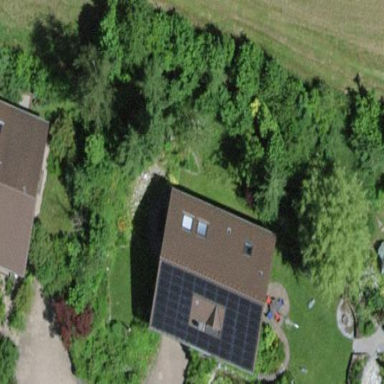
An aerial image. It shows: Simple and straightforward house.